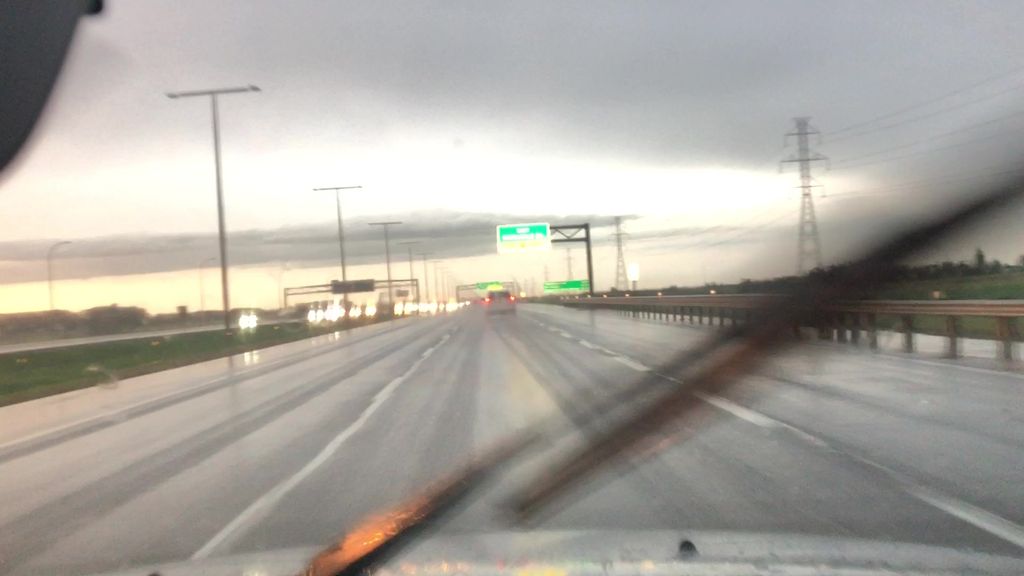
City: edmonton